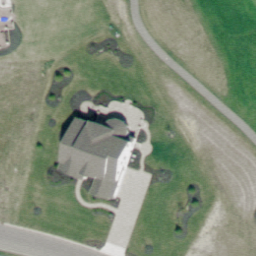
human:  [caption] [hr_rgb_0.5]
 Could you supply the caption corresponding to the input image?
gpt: A house with plants surrounded and a road beside is in the sparse residential area .

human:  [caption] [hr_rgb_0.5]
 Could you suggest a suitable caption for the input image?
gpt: A house with grey roofs is surrounded by trees and lawn in the sparse residential area .

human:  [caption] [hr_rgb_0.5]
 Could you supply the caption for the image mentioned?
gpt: This is a sparse residential area with a villa surrounded by trees and lawn .

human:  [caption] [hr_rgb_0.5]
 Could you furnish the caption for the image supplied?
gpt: A house with grey roofs is in the sparse residential area .

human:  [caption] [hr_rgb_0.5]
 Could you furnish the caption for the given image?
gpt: A house with many plants surrounded and a road beside .